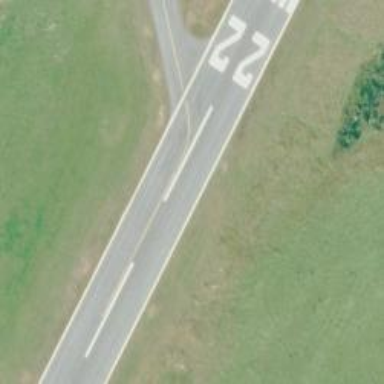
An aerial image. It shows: Asphalt taxiway in the airport.